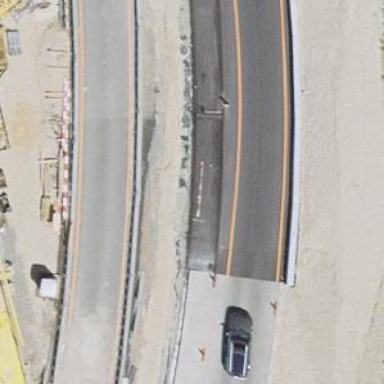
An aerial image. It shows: Trunk link highway.